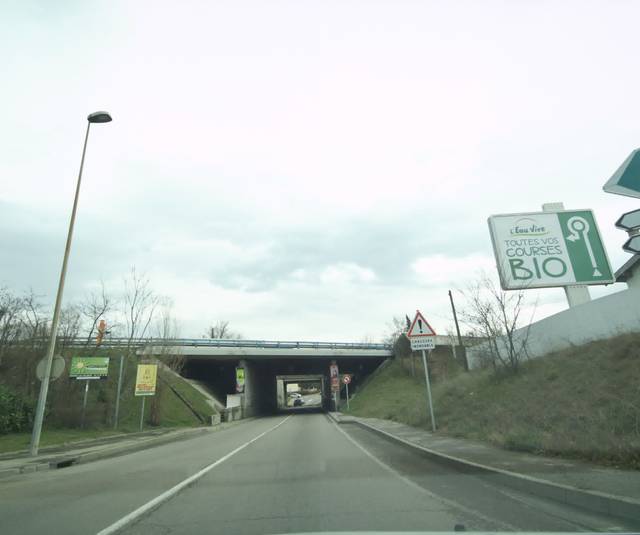
Region: France
Coordinates: 44.96, 4.886